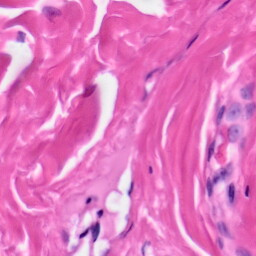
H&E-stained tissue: Skin